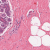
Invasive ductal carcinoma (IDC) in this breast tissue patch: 0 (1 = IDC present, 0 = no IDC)